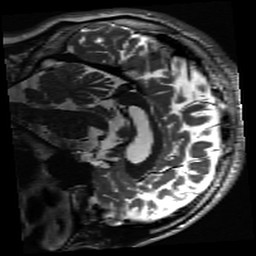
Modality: inplaneT2
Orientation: sagittal